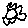
Label: flower